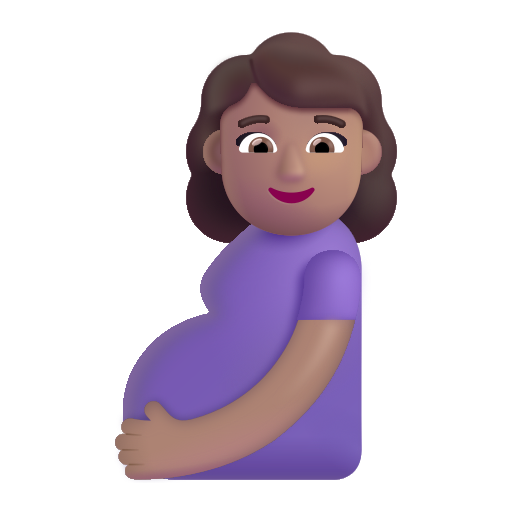
pregnant woman color